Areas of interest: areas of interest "Industrial Park"
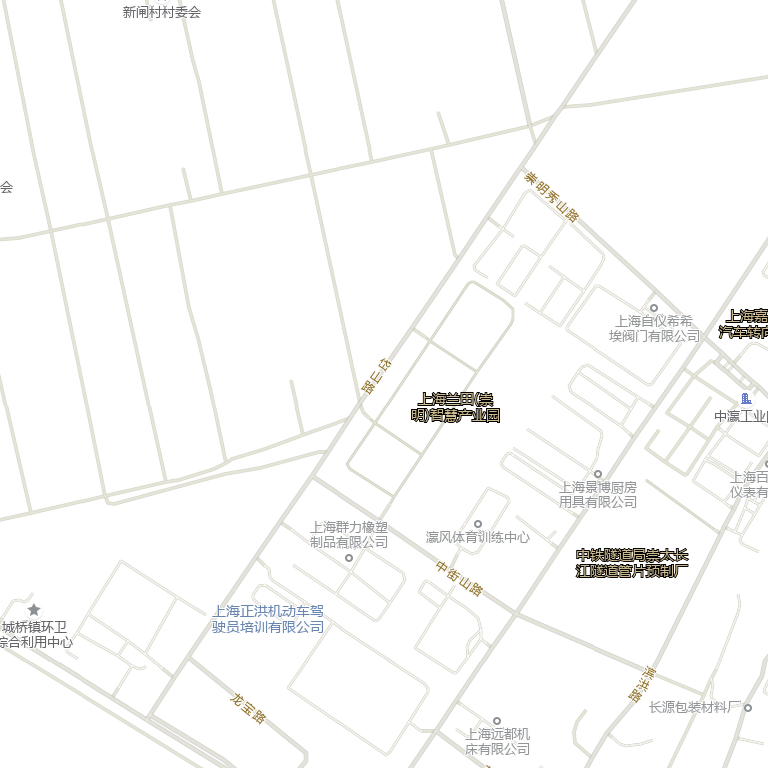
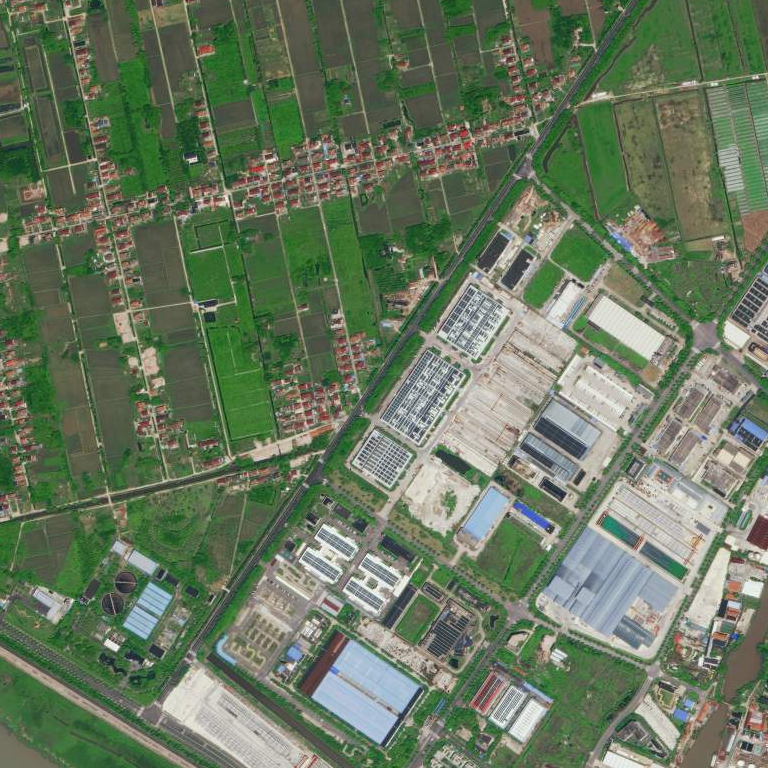